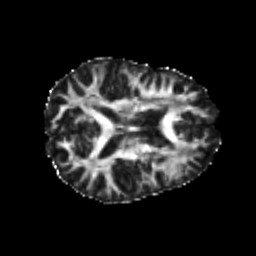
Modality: FA
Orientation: axial
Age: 24
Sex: female
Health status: healthy
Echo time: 0.074 s